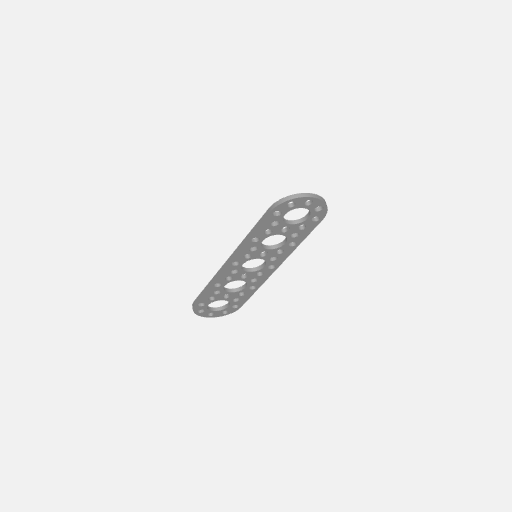
Part: PatternPlateRoundEnd5H